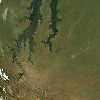
Label: land